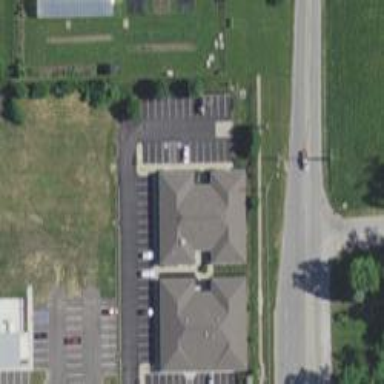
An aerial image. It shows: Parking area.